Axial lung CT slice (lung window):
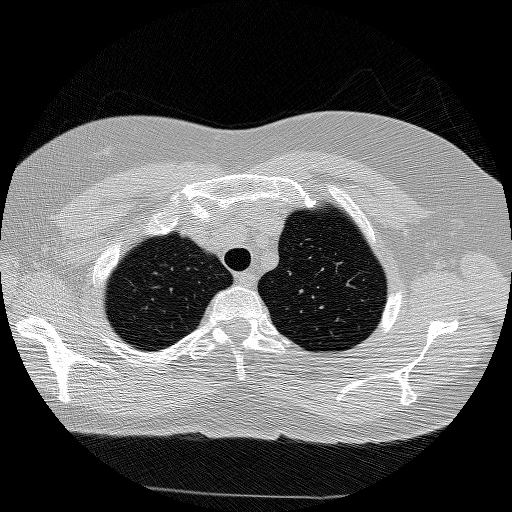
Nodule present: no